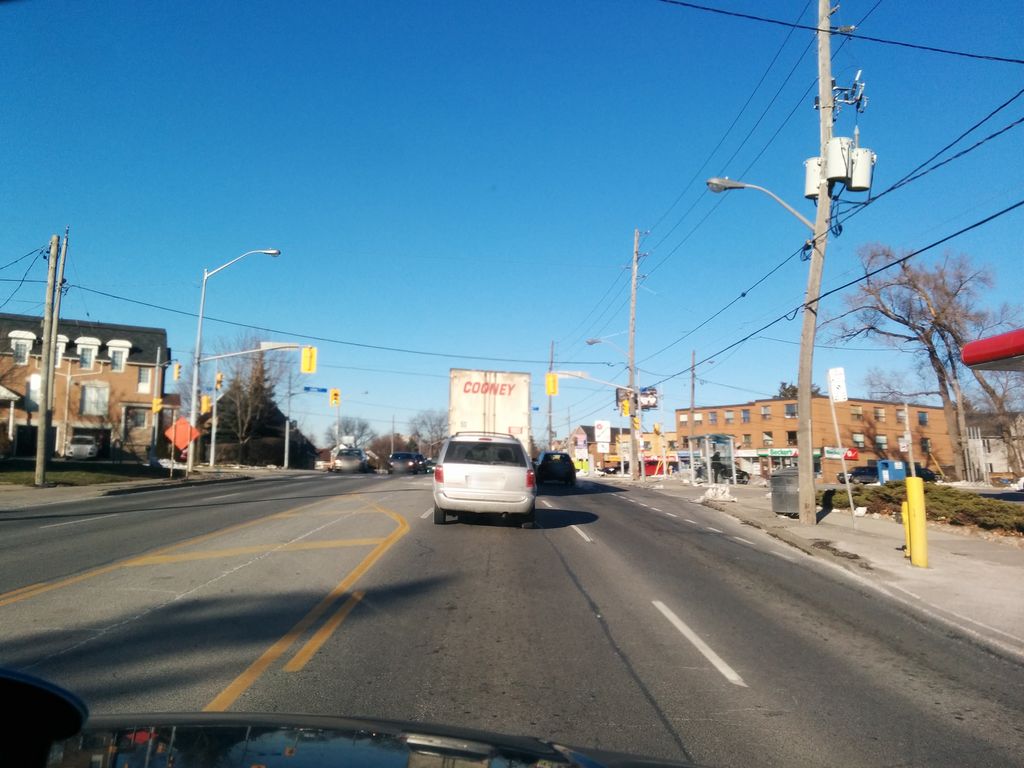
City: toronto